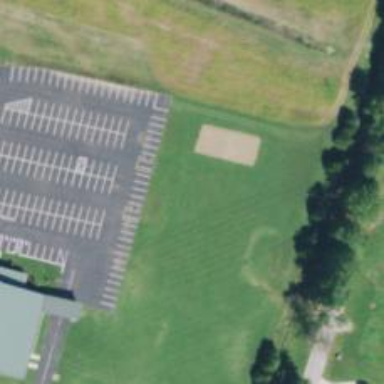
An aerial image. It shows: Asphalt basketball court on pitch.